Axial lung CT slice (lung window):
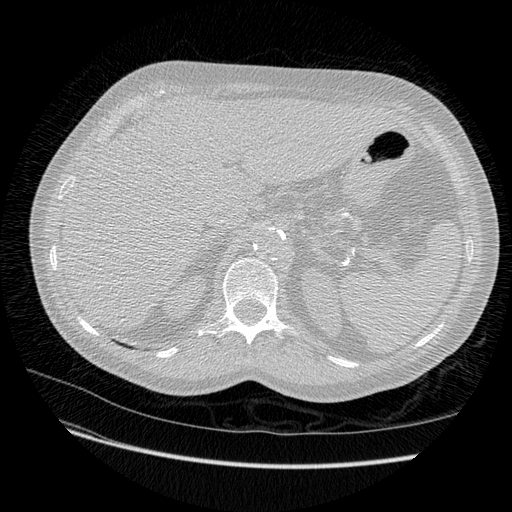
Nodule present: no